Question: Given is a 2D are with the polygons. I need to find out the polygons visible in a perpendicular line of sight from the a given line segment lying within that area. e.g.

- Further,What can be the optimizations when the polygons have only vertical and horizontal edges.
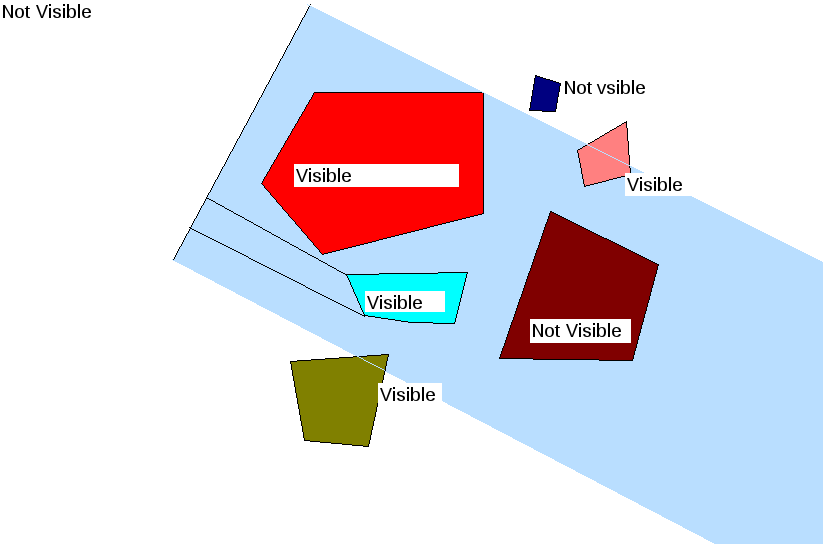
Answer: I'd suggest the following ...
- - - - -
1. Use C's left and right bounds as its initial clipping range.
2. Trim C's clipping range with the range already marked as clipped in the 'range buffer'.
3. Now for each subsequent polygon S of a similar depth (ie where S's BR bottom edge starts below C's BR top edge) ... loop to next S if it doesn't overlap horizontally with C determine if S is overlapping from the left or right (eg by comparing the BR horizontal midpoints of S and C). If S overlaps from the right and S's left-most vertex is below C's right-most vertex, then truncate C's clipping range accordingly. (Likewise if S overlaps from the left.)
4. If the residual clipping range isn't empty, then at least part of C is visible from your viewing segment. Now add C's residual clipping range to the clipping 'range buffer'.